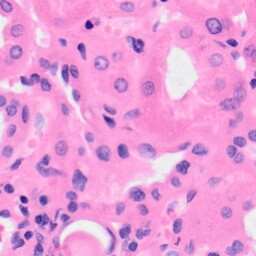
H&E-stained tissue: Kidney